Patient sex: F
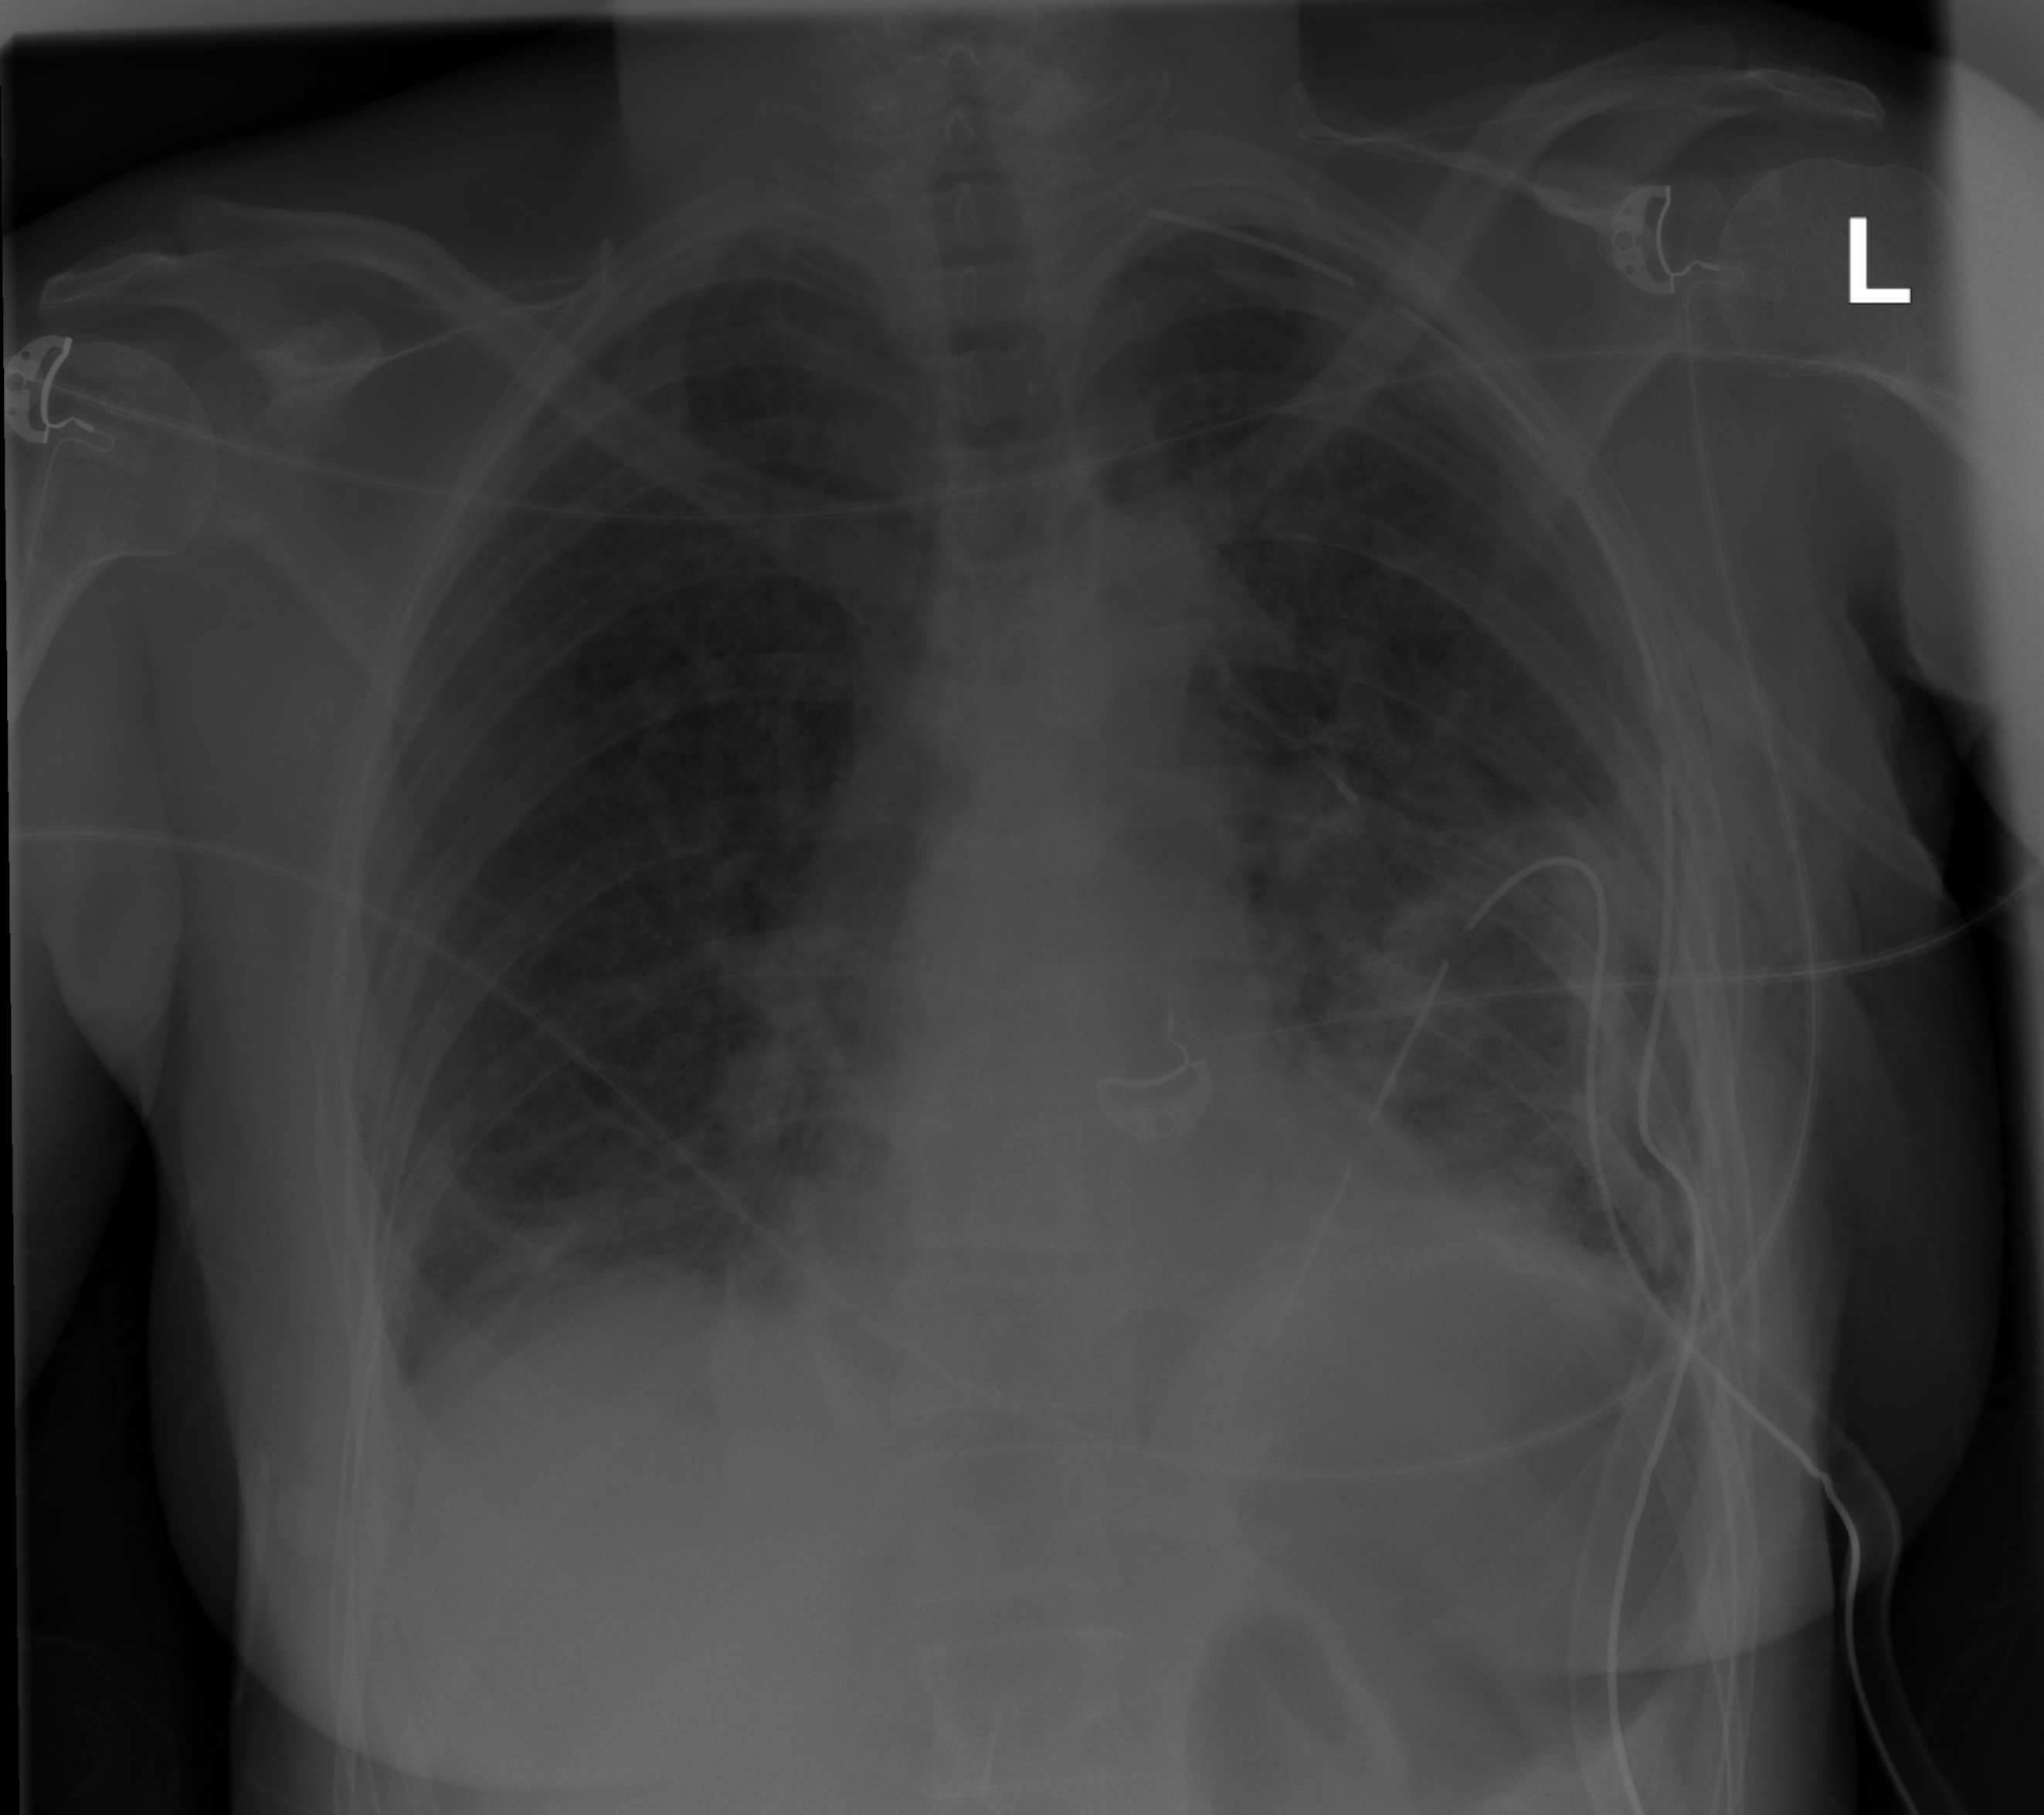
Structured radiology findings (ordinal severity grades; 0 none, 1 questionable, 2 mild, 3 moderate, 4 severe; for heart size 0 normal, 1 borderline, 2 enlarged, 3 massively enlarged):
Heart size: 0
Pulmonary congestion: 2
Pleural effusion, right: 0
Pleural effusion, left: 0
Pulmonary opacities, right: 0
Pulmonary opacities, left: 0
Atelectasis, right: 2
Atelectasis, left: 2